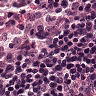
Metastatic tissue present: no